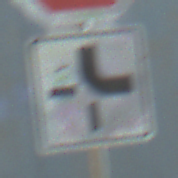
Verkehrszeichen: VerlaufVorfahrtsstrasse4
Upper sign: Stop
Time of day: MorningAfternoon
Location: Outdoor (Suburban)
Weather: Clear
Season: NotSpecified
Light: Natural